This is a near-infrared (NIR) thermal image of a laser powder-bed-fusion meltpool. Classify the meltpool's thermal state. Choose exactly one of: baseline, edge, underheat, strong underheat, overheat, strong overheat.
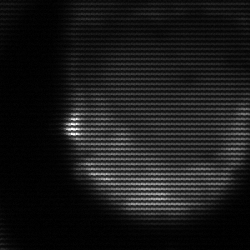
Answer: edge